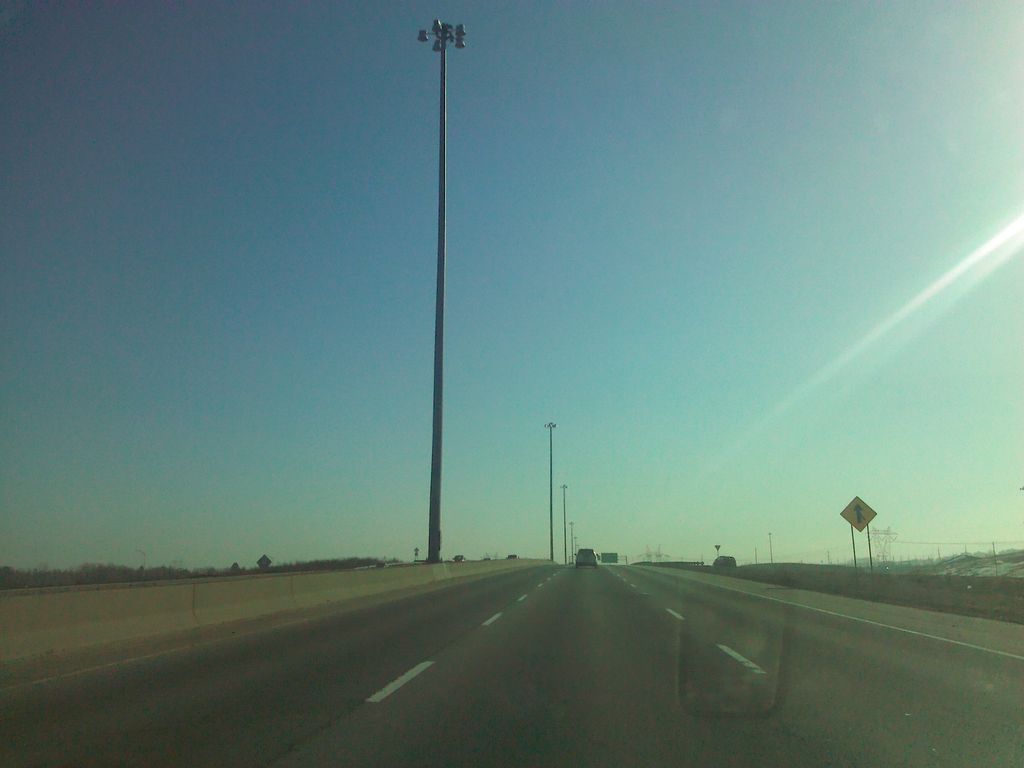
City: quebec_city